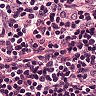
Metastatic tissue present: no